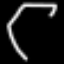
Label: diamond